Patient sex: M
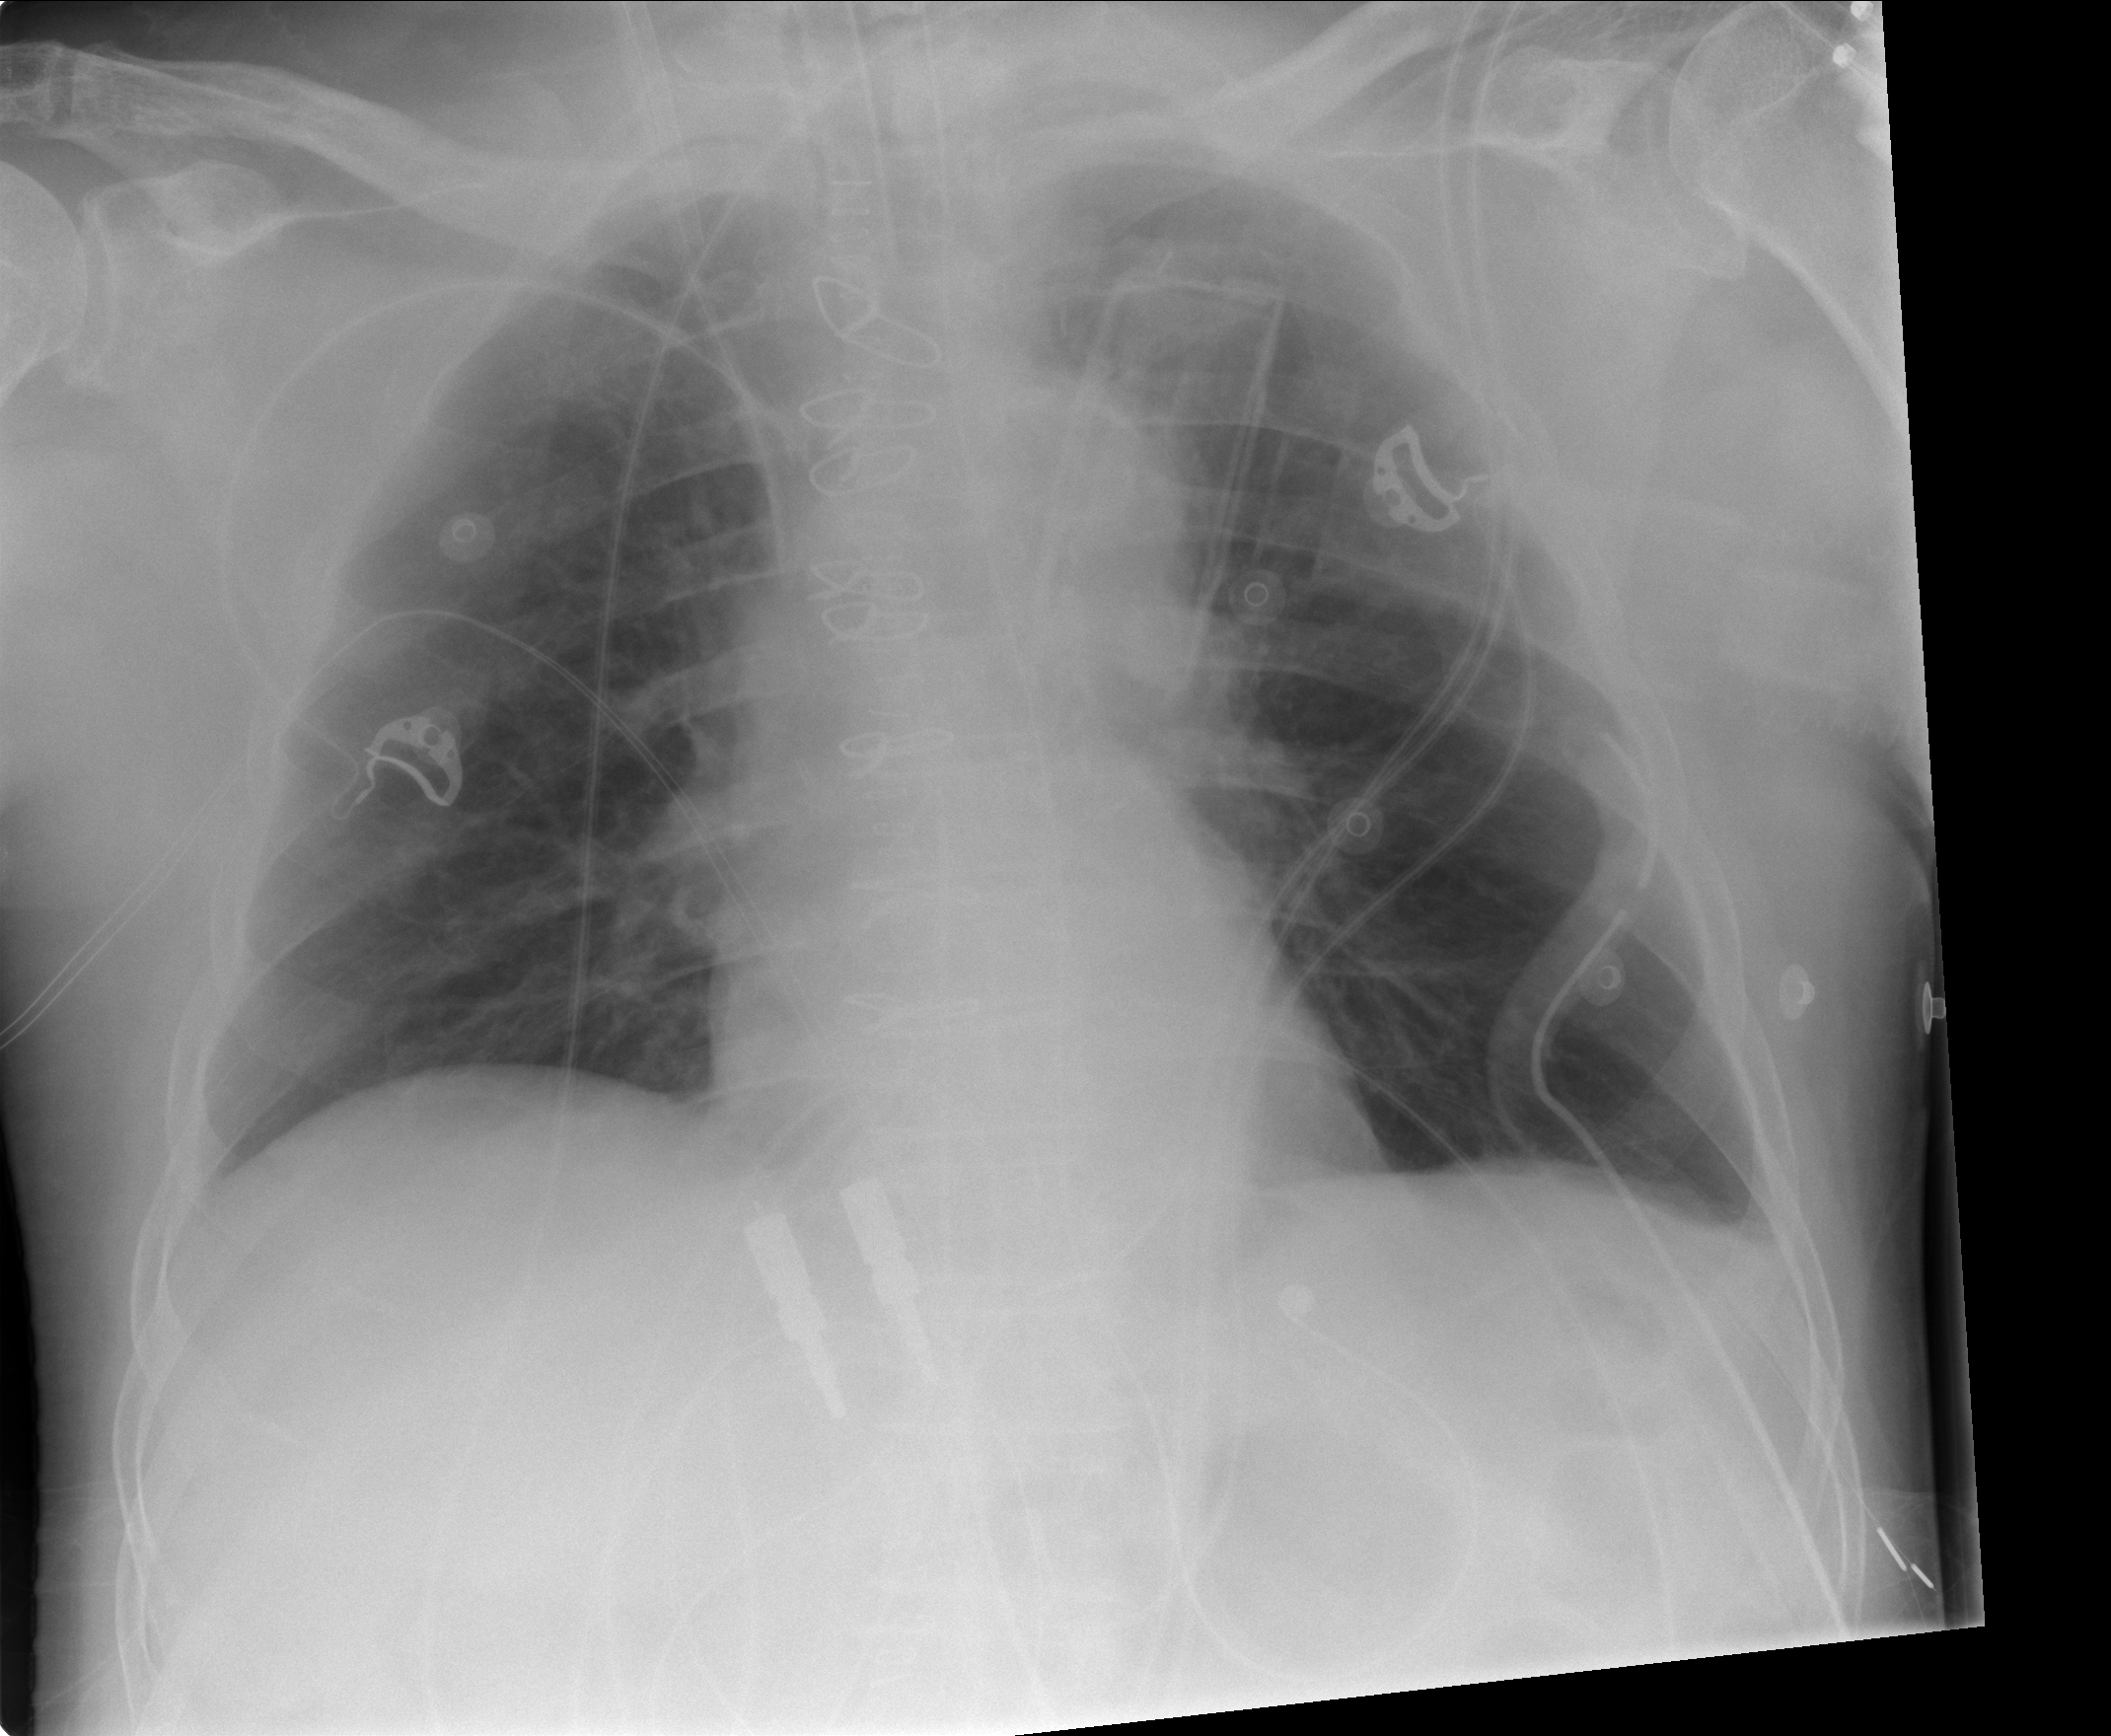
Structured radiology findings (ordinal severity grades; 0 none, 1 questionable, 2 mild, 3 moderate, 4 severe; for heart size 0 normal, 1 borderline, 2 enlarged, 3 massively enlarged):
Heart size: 0
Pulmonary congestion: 0
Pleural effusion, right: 0
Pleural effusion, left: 1
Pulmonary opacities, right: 0
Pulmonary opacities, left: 0
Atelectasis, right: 0
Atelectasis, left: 1